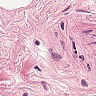
Metastatic tissue present: no